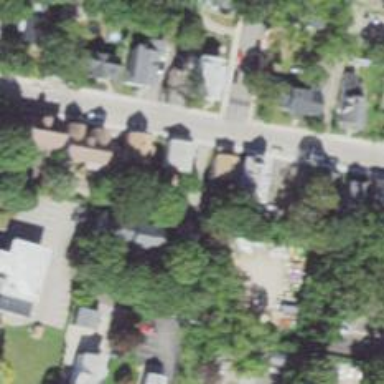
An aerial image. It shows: Residential driveway designated as service road.